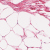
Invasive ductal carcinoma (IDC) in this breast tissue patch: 0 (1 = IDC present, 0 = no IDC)